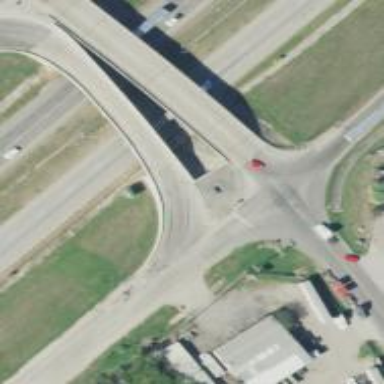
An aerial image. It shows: Secondary link road with bridge.